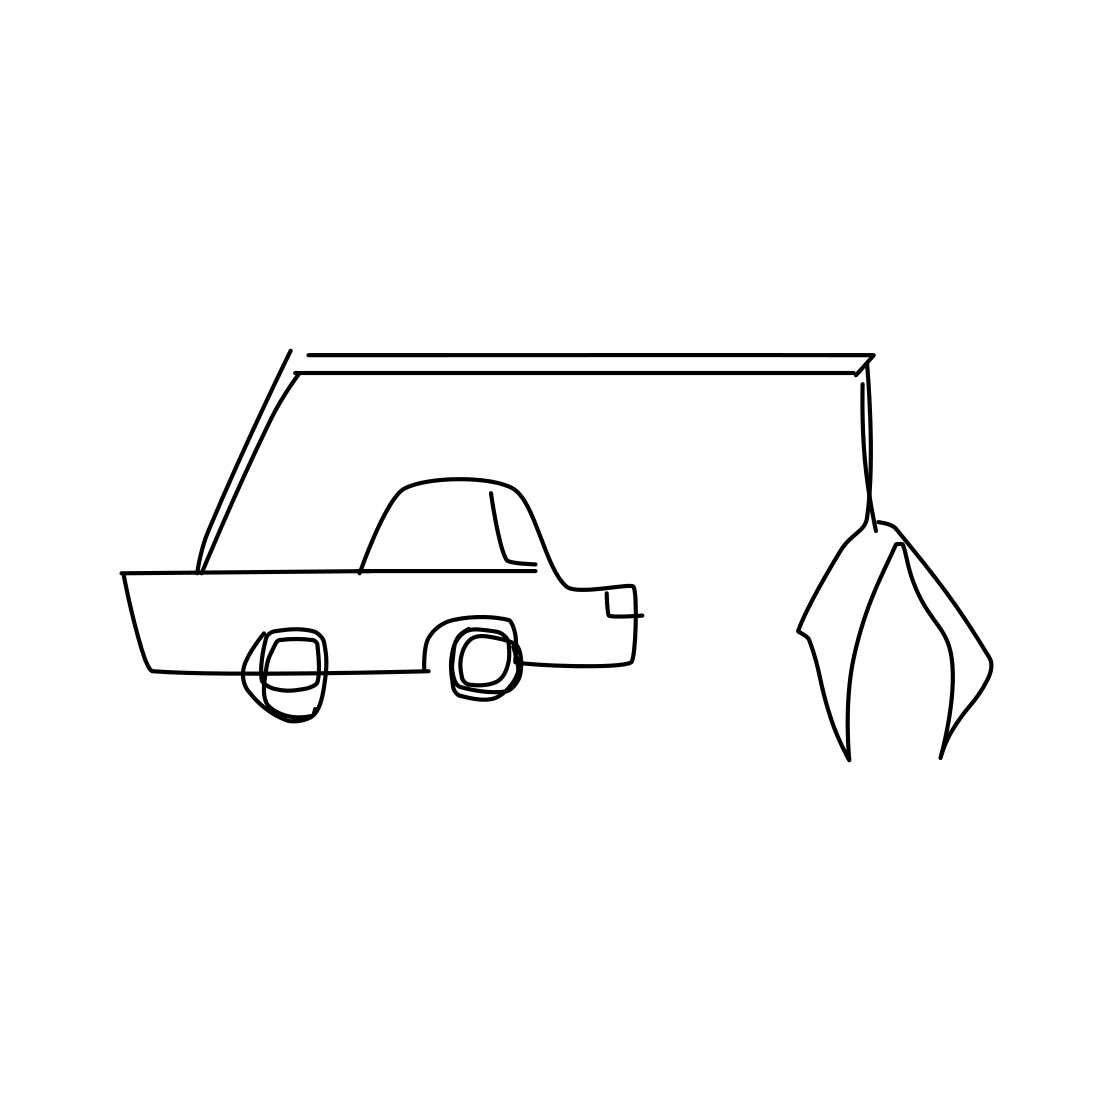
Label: crane (machine)